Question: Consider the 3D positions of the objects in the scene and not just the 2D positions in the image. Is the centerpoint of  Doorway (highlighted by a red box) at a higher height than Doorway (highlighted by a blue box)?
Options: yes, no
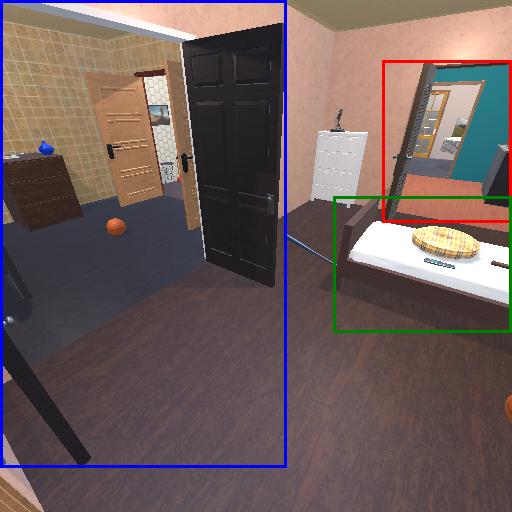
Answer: yes